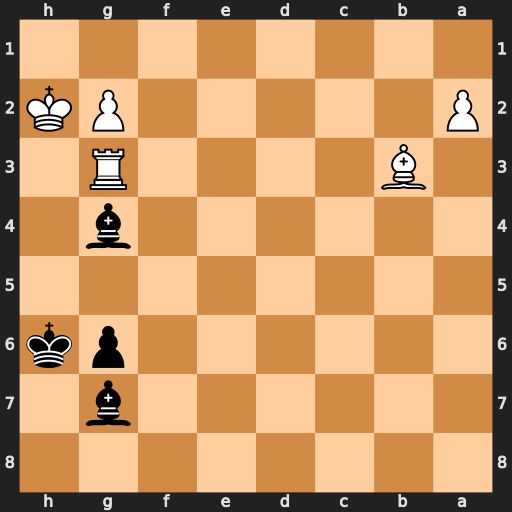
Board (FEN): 8/6b1/6pk/8/6b1/1B4R1/P5PK/8
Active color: b
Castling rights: -
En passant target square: -
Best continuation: Be5 a4 Kh5 a5 Kh4